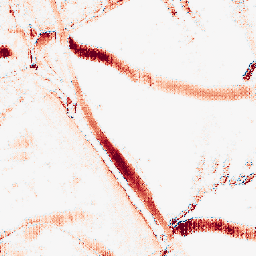
Category: morphological
Decomposition family: morphological_rect
Decomposition parameters: operation: opening
width: 10
height: 20
Upsampling method: regularized
Upsampling parameters: scale: 2
lambda_reg: 0.1
Upsampling scale: 2